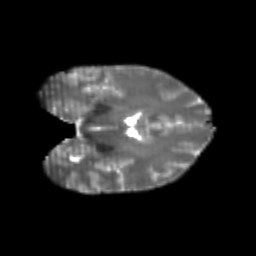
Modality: T2w
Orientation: coronal
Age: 23
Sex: female
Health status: healthy
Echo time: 0.074 s